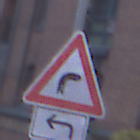
Verkehrszeichen: KurveRechts
Zusatzzeichen unten: RichtungsangabeDurchPfeile2
Umgebung: Outdoor, Urban
Tageszeit: SunriseSunset
Wetter: Clear
Licht: Natural
Jahreszeit: NotSpecified
Kontrast: MediumContrast